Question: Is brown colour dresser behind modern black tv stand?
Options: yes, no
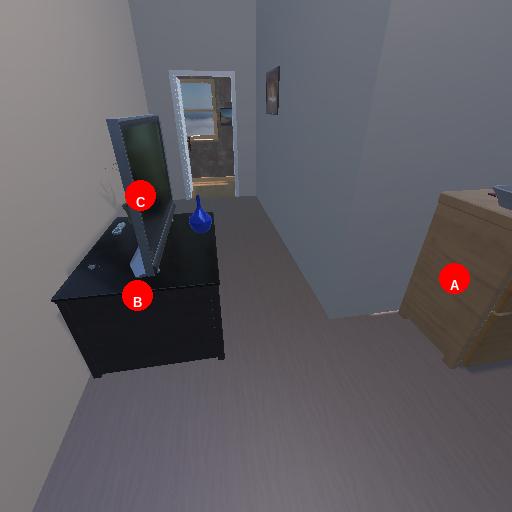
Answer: yes